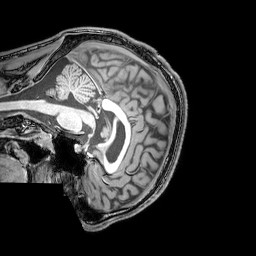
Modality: T1w
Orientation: sagittal
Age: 22
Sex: male
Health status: healthy
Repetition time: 0.081 s
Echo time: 0.037 s